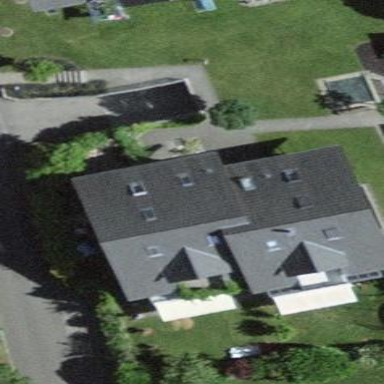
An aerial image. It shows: Simple house.